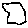
Label: hexagon